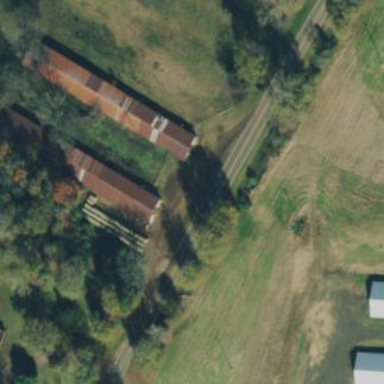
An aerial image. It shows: Farm auxiliary building.